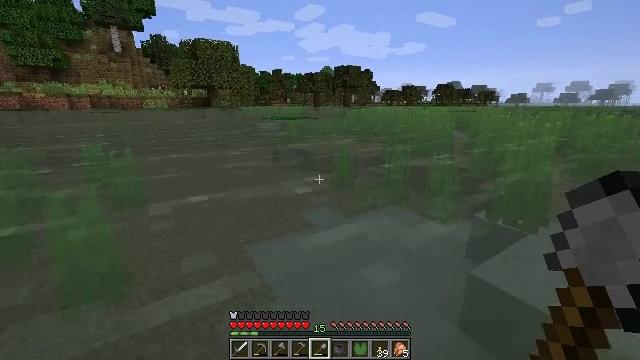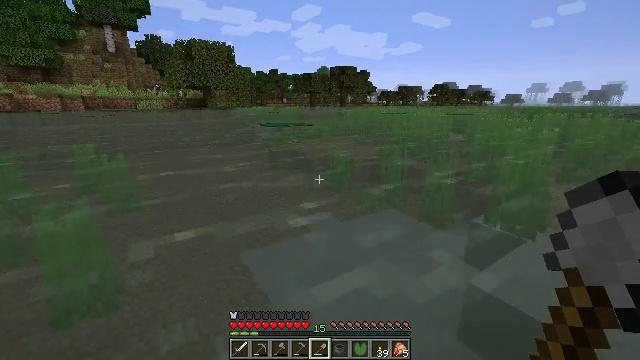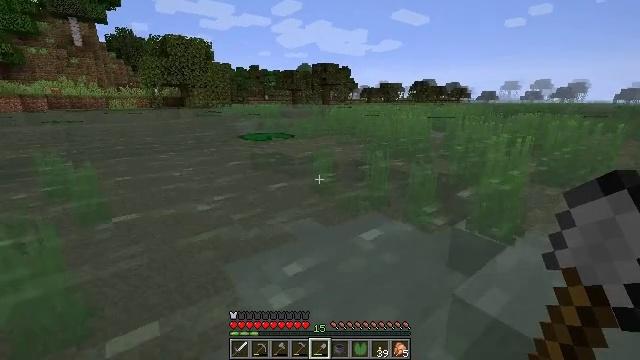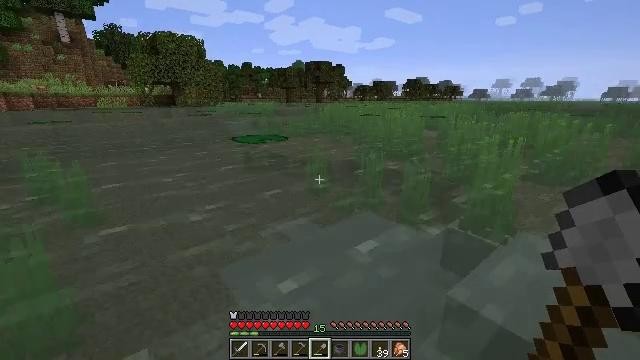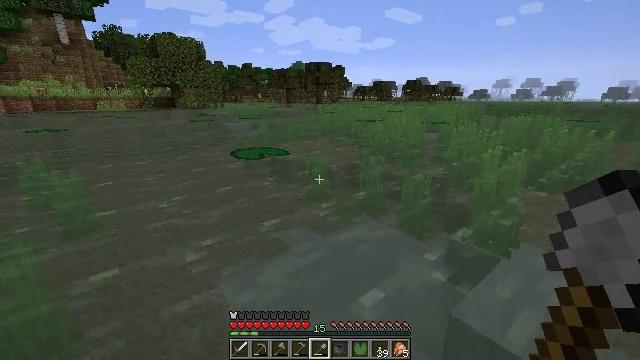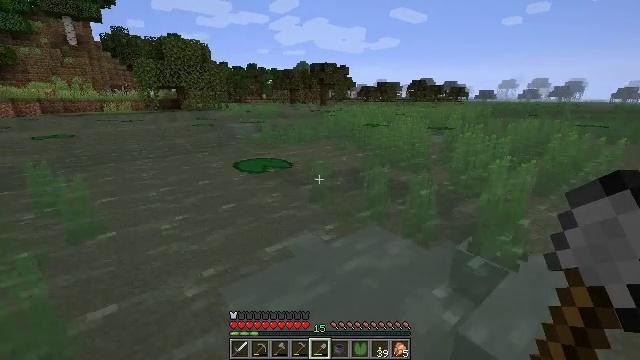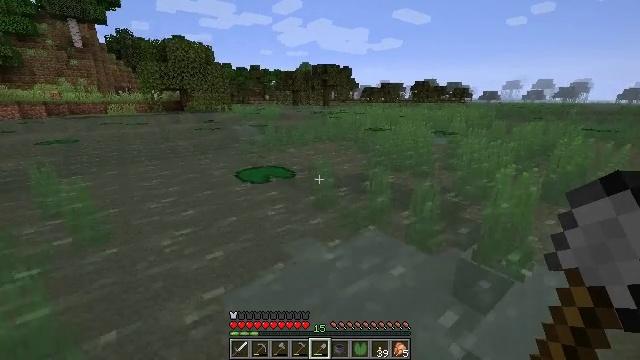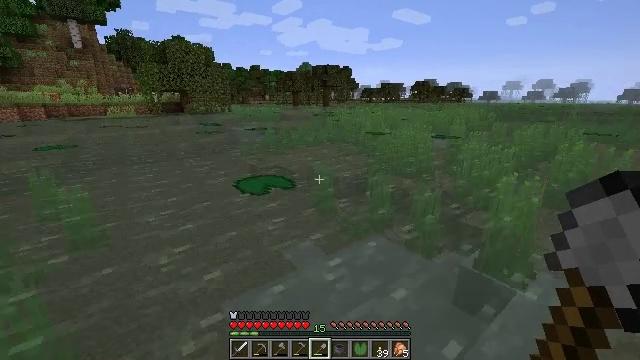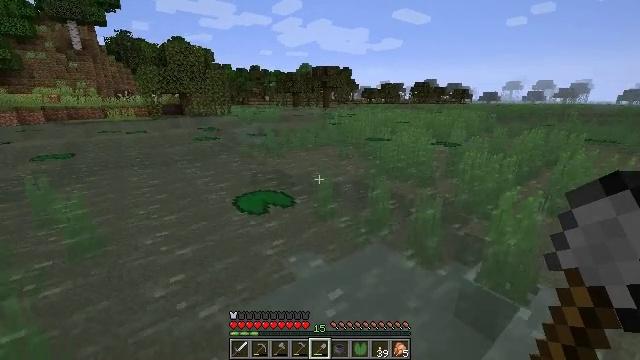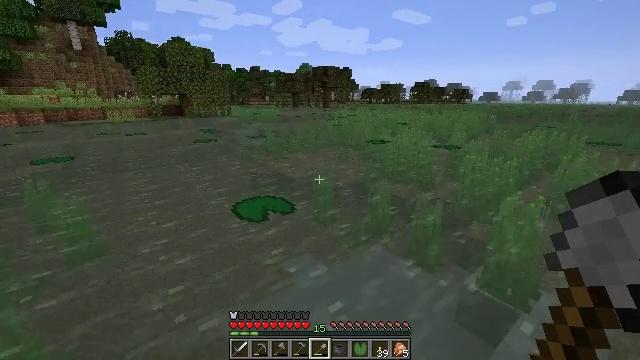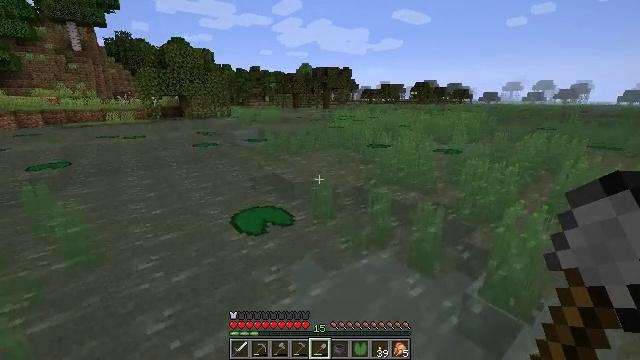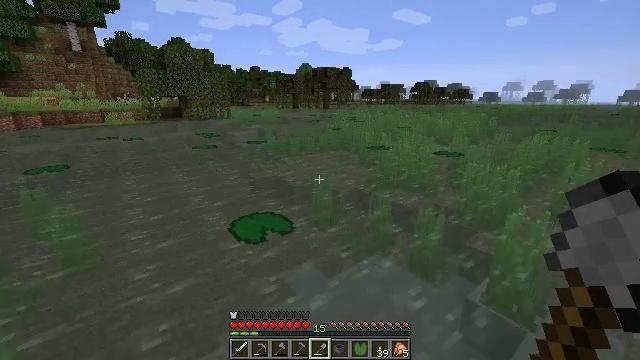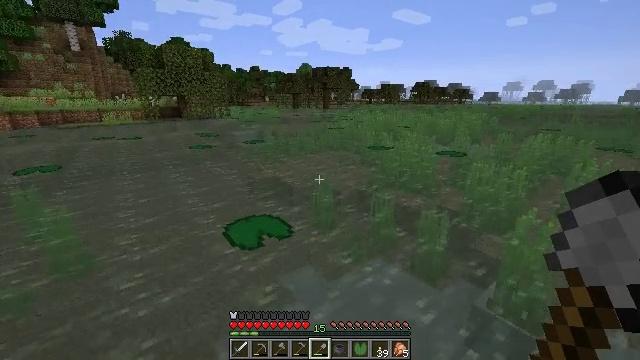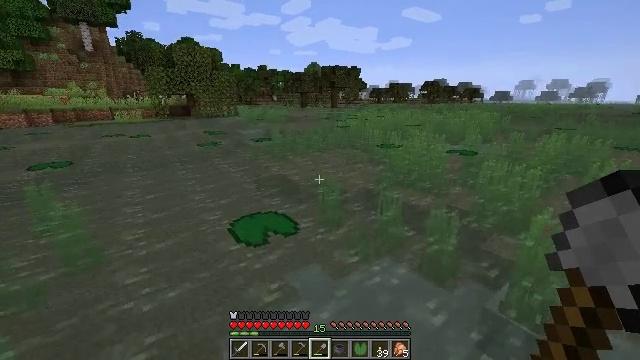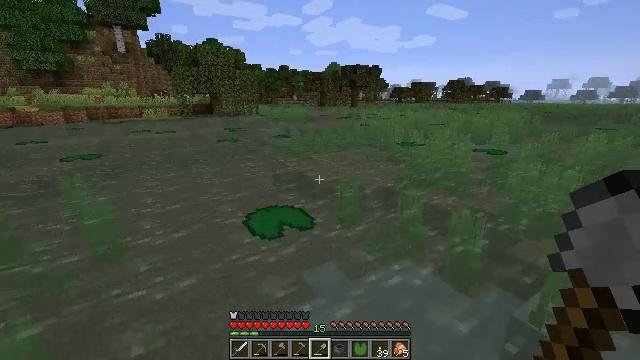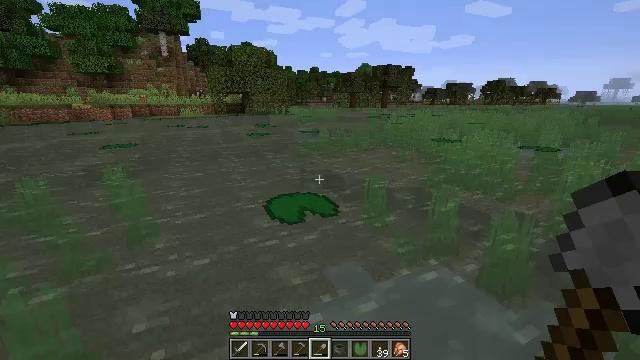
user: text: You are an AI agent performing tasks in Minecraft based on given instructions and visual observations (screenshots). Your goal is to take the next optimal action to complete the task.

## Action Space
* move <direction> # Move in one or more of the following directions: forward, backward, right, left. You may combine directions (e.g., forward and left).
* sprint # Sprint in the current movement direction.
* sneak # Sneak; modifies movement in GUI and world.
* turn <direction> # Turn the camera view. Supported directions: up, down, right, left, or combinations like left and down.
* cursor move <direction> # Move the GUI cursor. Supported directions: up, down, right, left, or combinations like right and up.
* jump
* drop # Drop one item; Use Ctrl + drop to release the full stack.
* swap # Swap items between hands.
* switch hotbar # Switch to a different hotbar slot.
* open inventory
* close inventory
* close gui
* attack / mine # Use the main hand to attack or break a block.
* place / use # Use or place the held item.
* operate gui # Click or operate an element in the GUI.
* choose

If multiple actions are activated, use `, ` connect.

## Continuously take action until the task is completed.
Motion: motion action
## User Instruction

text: Mine the clay from the riverbed.
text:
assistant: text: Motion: move forward, jump
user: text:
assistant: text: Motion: move forward, turn right, jump
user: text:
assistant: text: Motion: move forward, turn right, jump
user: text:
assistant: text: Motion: move forward, jump
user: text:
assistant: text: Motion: move forward, jump
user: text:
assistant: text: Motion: move forward, jump
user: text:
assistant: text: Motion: move forward, jump
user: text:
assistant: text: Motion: move forward, jump
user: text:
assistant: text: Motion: move forward
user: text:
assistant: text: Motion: move forward
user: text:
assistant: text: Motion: move forward
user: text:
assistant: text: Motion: move forward
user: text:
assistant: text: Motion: move forward, turn left
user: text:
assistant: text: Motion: move forward, turn left
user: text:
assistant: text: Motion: move forward, turn left
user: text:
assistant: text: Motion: move forward, turn left
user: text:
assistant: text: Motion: move forward, turn left
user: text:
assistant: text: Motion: move forward, jump
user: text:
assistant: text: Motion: move forward, jump
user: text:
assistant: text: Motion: move forward, jump
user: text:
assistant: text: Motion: move forward, turn left, jump
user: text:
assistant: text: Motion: move forward, jump
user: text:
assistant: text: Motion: move forward, jump
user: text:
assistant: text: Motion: move forward, jump
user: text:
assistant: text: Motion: move forward, jump
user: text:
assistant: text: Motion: move forward, turn left and down, jump
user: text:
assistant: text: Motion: move forward, turn left and down, jump
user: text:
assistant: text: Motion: move forward, turn left and down, jump
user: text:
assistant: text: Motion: move forward, turn left and down, jump
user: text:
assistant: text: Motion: move forward, turn down, jump